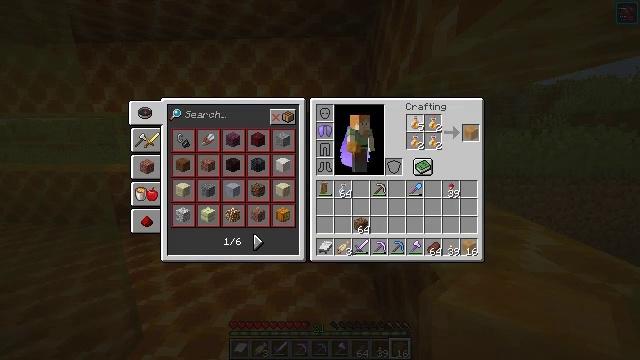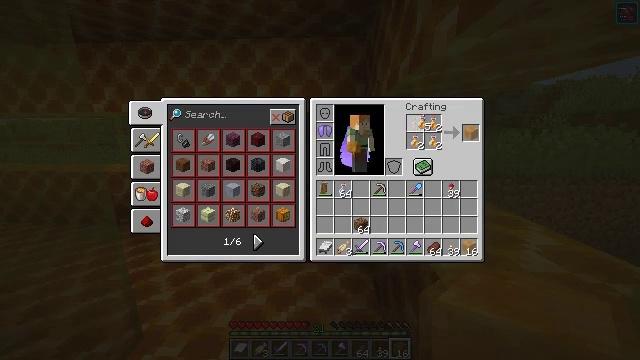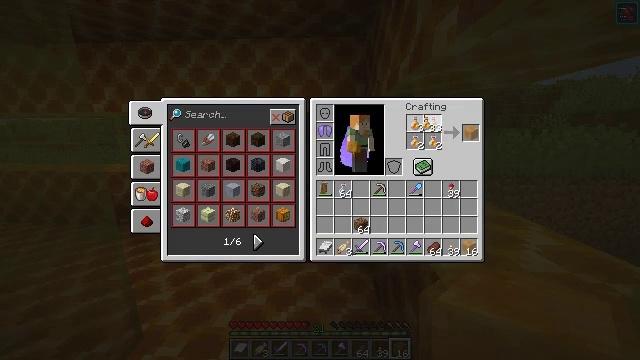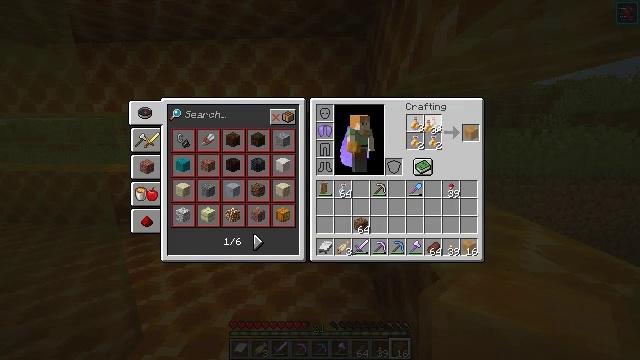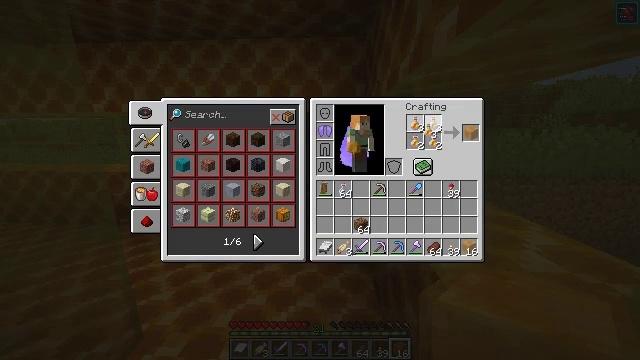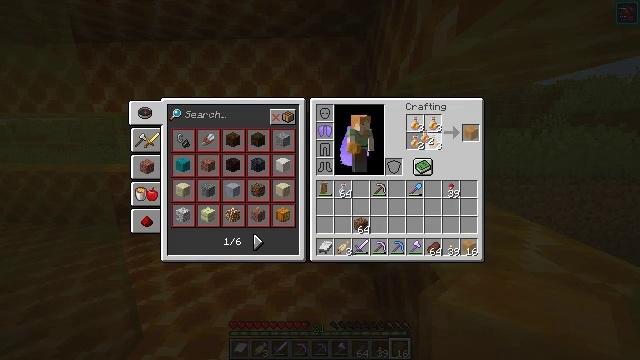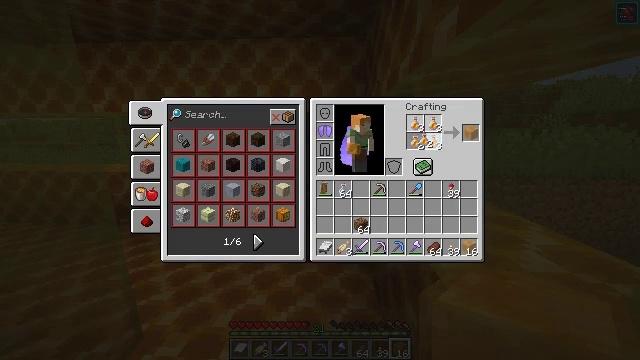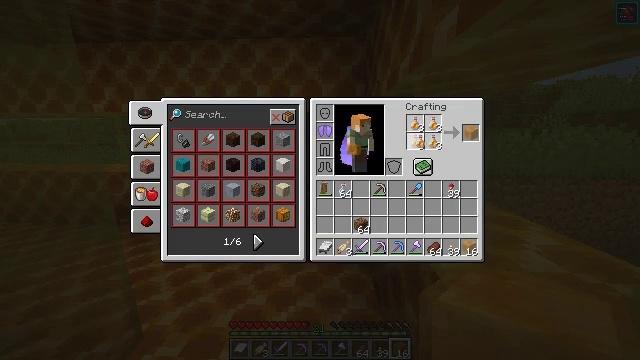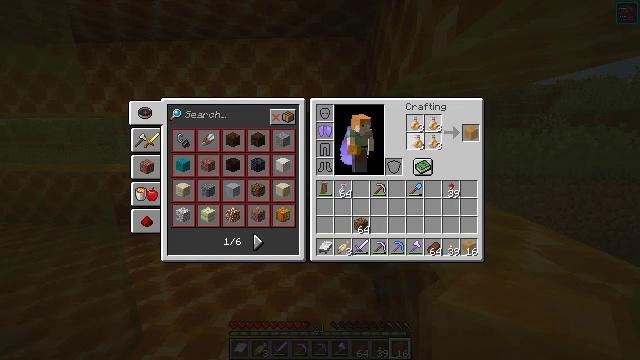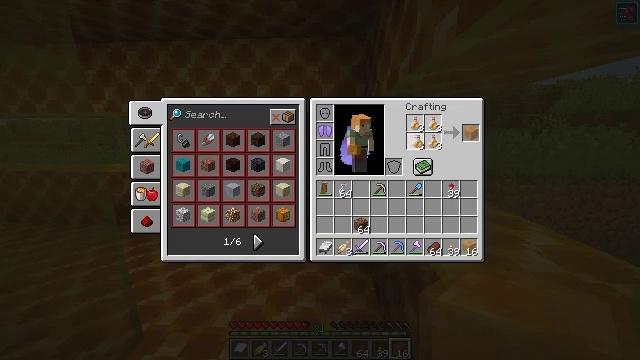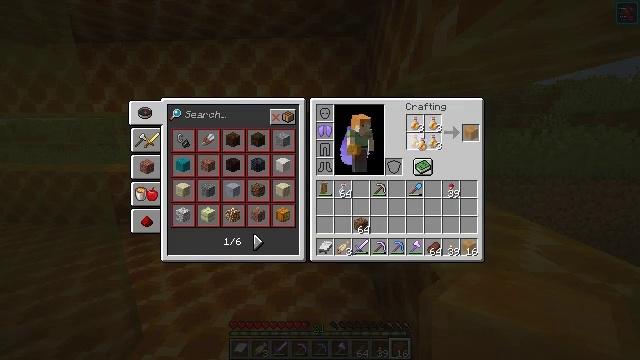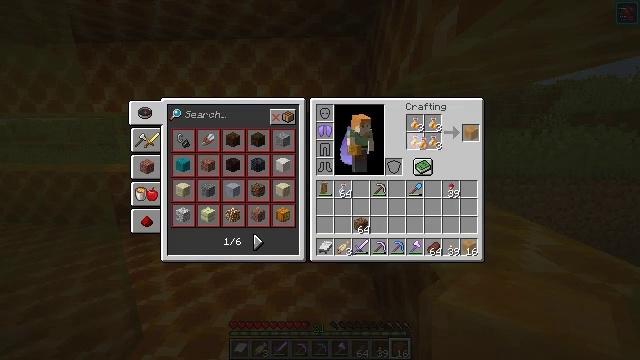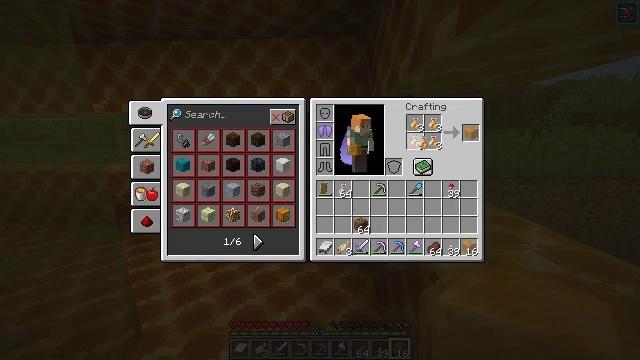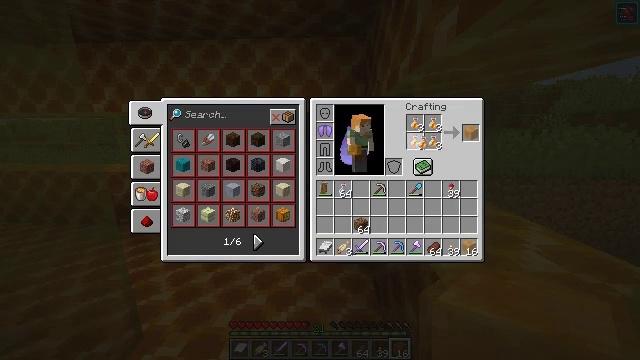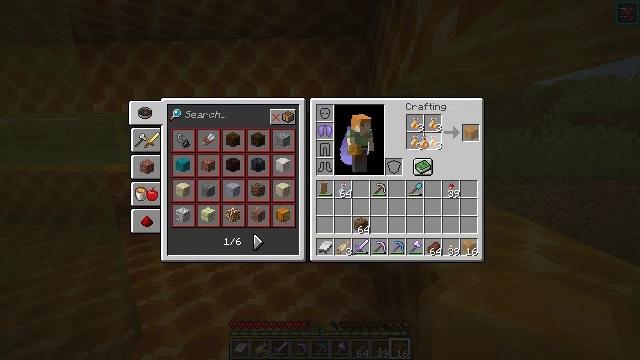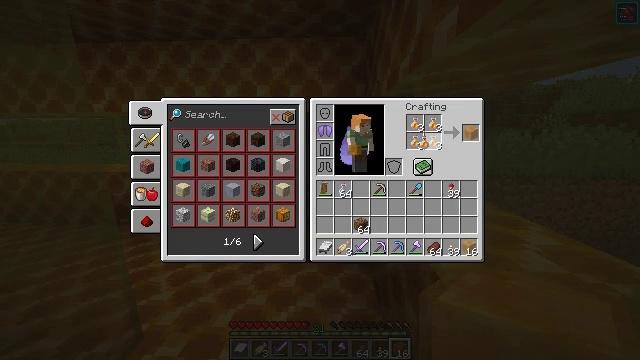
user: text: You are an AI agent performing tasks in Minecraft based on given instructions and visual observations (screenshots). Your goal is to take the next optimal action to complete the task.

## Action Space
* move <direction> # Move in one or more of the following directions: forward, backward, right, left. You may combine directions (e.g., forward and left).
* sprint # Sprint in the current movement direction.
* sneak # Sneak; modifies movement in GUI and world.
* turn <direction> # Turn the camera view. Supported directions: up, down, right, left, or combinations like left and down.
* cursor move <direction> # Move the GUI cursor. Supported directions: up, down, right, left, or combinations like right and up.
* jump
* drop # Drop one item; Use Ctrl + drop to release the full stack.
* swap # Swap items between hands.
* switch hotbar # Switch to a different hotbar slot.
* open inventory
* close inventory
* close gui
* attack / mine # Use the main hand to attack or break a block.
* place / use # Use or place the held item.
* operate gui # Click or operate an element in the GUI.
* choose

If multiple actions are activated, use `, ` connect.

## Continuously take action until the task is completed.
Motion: motion action
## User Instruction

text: Craft the honey block by arranging honey bottles.
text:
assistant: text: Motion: choose
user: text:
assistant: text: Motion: choose
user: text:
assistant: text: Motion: choose
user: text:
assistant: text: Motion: choose
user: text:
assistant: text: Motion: choose
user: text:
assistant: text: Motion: choose
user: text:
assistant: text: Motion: choose
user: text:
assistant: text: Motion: choose
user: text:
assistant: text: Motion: choose
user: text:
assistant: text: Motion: choose
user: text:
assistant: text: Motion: no_op
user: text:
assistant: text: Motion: no_op
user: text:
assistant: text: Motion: no_op
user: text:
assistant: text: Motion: no_op
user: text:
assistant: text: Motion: no_op
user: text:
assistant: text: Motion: no_op
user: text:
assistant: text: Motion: no_op
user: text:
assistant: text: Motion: no_op
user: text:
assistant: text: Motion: no_op
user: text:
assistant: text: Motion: operate gui
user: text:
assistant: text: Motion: operate gui
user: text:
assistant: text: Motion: operate gui
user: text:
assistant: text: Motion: no_op
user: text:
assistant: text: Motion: no_op
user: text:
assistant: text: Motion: no_op
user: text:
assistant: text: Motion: no_op
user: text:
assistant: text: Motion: sneak
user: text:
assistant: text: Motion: sneak
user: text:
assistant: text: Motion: sneak, cursor move right
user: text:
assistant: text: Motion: sneak, cursor move right